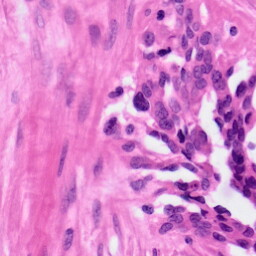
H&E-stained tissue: Ovarian